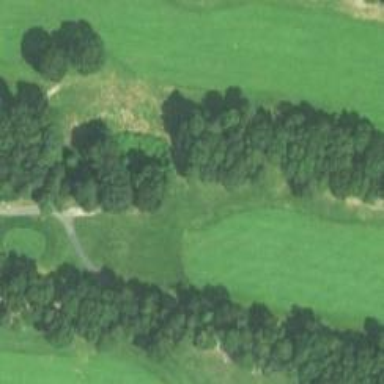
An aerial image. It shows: Golf fairway in the image.